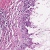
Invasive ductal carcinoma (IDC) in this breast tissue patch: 0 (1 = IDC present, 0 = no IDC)